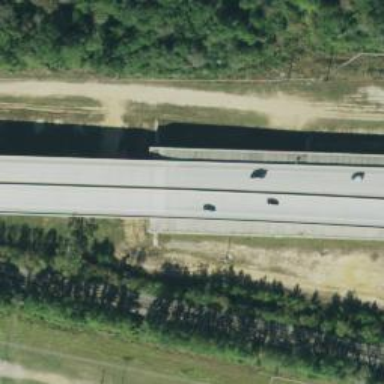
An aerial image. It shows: Motorway bridge.